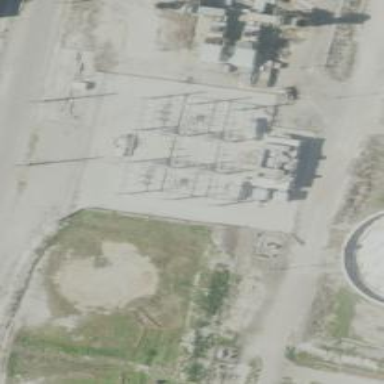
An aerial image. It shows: Switch used for power control.